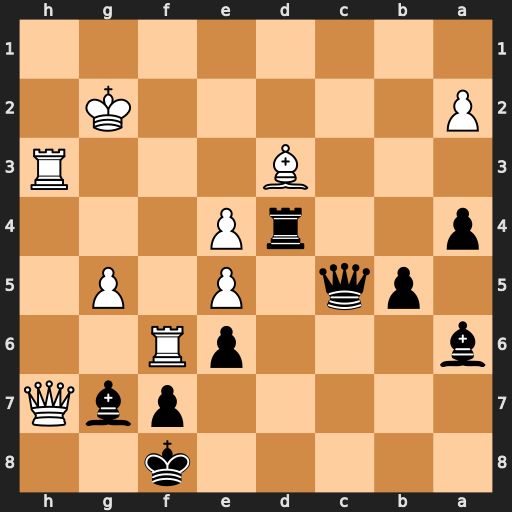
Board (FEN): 5k2/5pbQ/b3pR2/1pq1P1P1/p2rP3/3B3R/P5K1/8
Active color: b
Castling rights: -
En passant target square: -
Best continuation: Rxd3 Rxd3 Qc2+ Kg1 Qxd3 g6 Qd4+ Kg2 Qxe4+